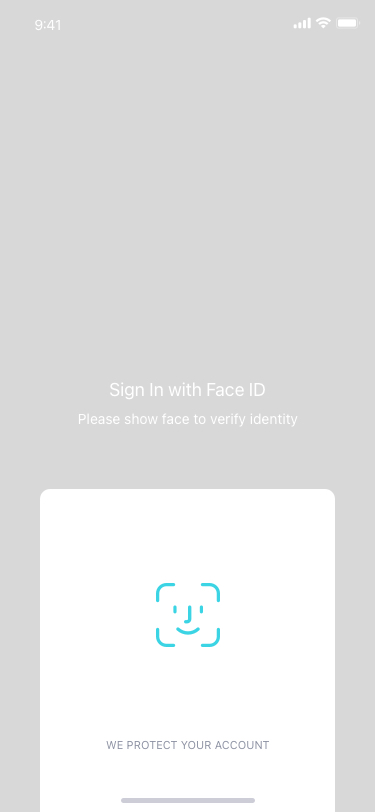
Text in this UI design:
WE PROTECT YOUR ACCOUNT
Sign In with Face ID
Please show face to verify identity
9:41